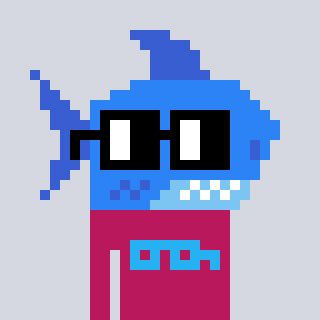
a pixel art character with square black glasses, a shark-shaped head and a darkpink-colored body on a cool background